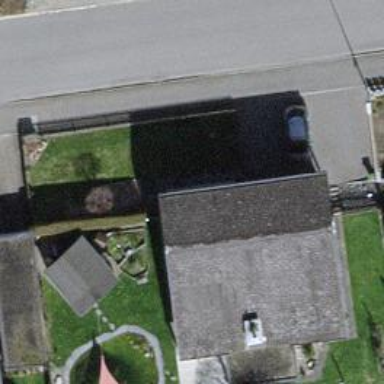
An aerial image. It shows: Building with tiled roof.